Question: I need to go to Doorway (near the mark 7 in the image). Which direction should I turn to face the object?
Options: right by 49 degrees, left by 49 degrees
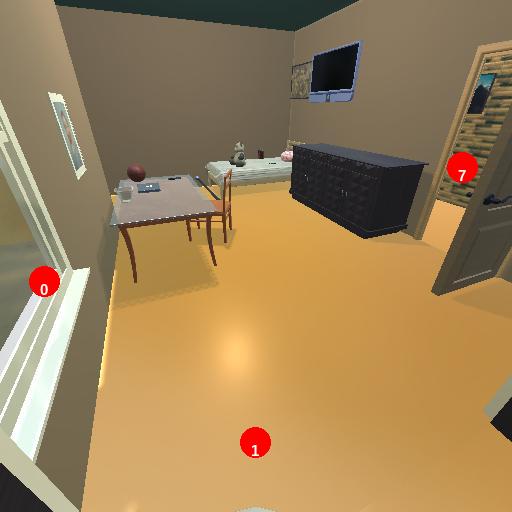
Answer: right by 49 degrees